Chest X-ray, PA view. Patient: 15 years old, sex M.
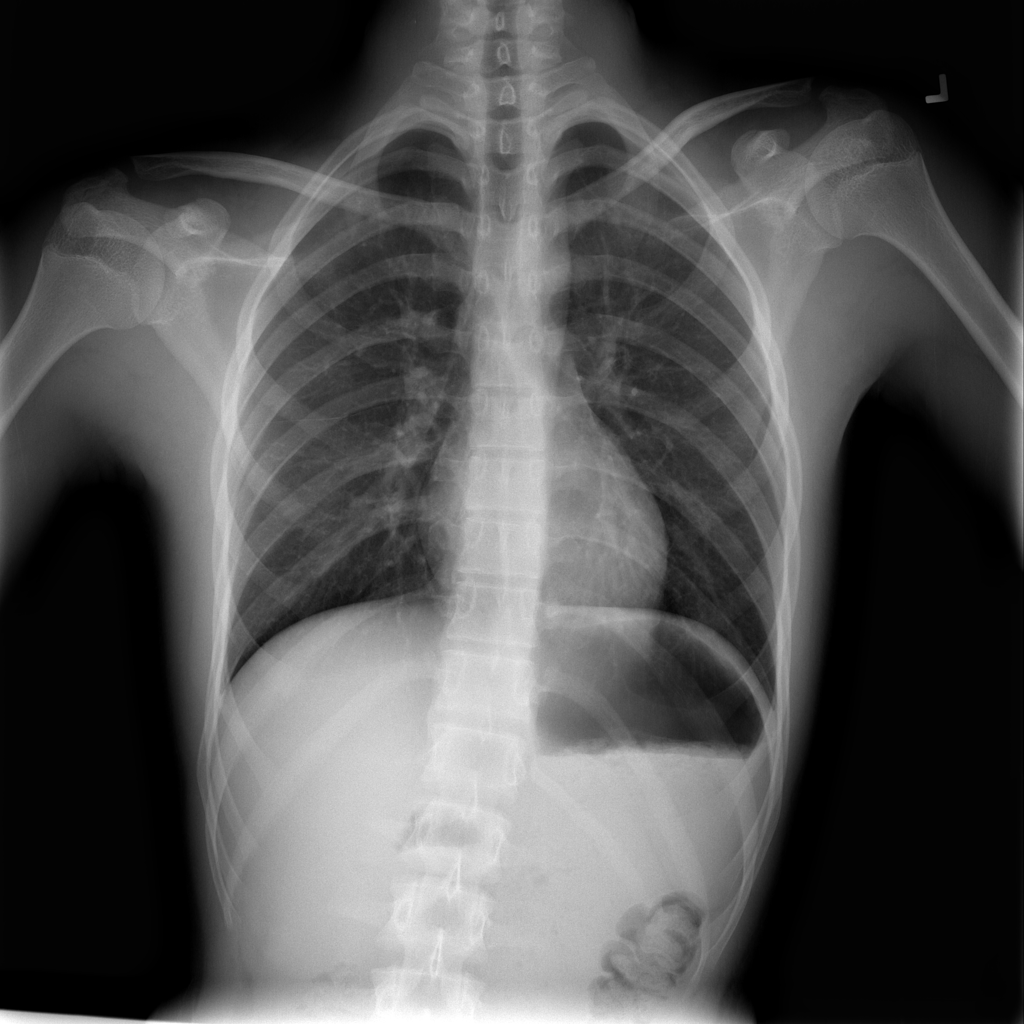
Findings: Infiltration